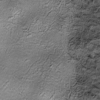
Label: not_dusty